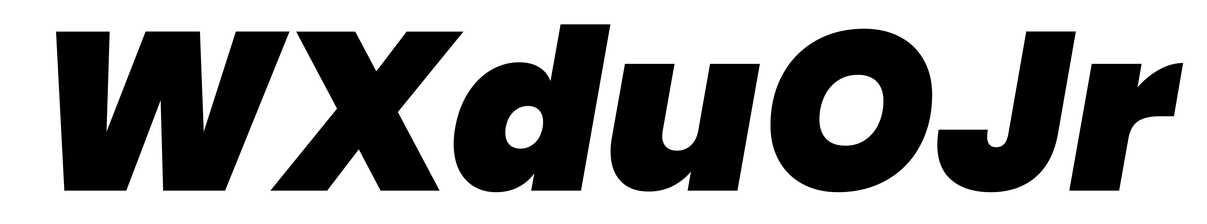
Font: Poppins-BlackItalic